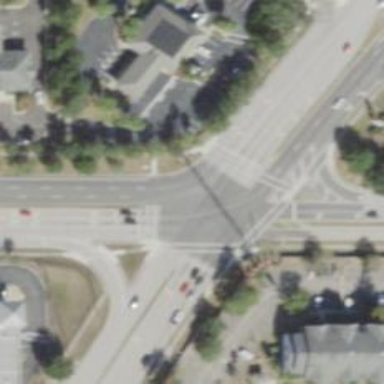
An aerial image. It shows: Uncontrolled road crossing.